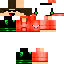
A male human skin with medium skin, wearing brown long hair dressed in a red tshirt and black pants, featuring a closed mouth.